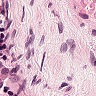
Metastatic tissue present: no